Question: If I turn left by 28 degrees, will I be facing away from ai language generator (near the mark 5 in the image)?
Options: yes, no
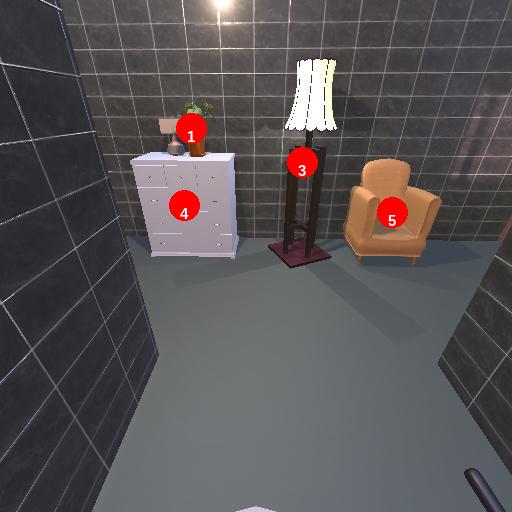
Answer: yes